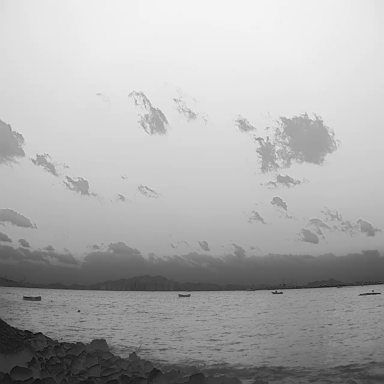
There are three bulk_carriers in the infrared image.